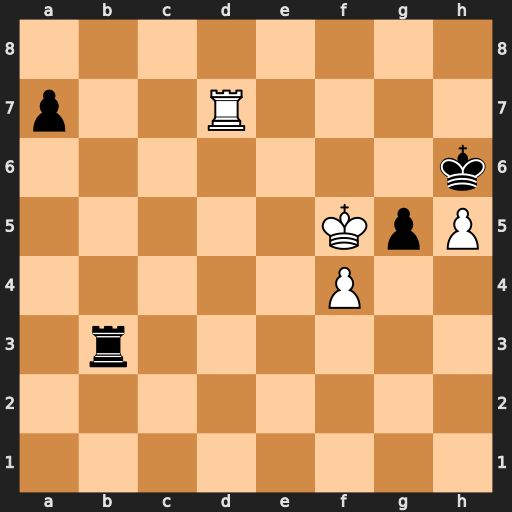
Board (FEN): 8/p2R4/7k/5KpP/5P2/1r6/8/8
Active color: w
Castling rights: -
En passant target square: -
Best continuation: fxg5+ Kxh5 Rh7#